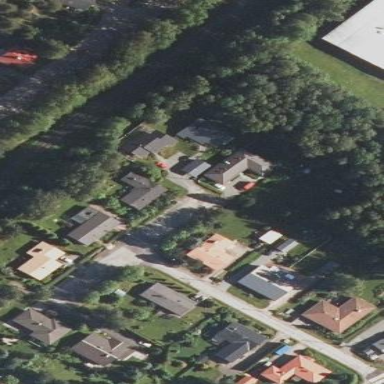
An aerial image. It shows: Residential area.